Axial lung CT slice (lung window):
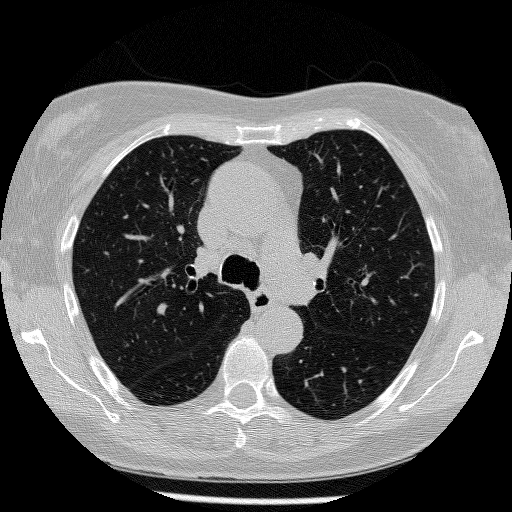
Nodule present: no